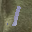
Label: 1